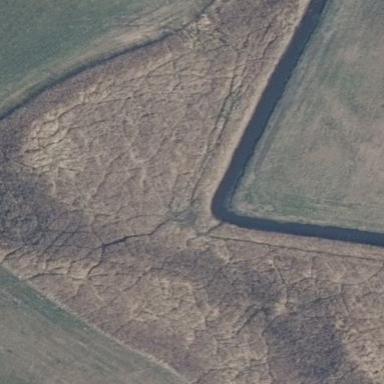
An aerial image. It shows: Wetland area characterized by wet meadow.